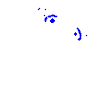
Particle: electron